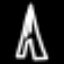
Label: The Eiffel Tower